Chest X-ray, PA view. Patient: 36 years old, sex F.
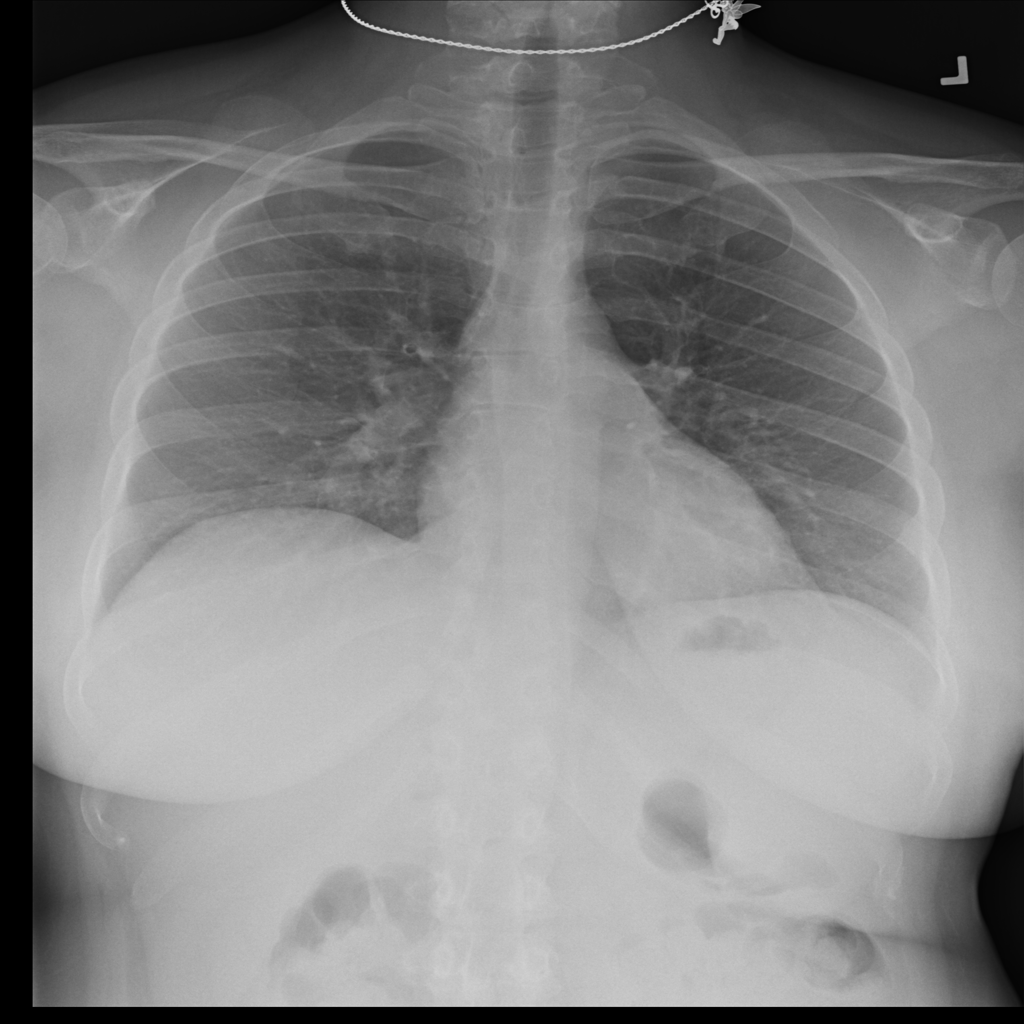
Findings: No Finding